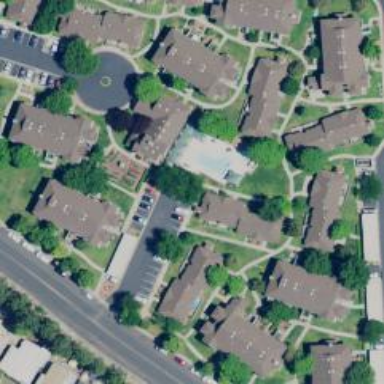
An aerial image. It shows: Residential area designated as retirement village.